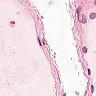
Metastatic tissue present: no